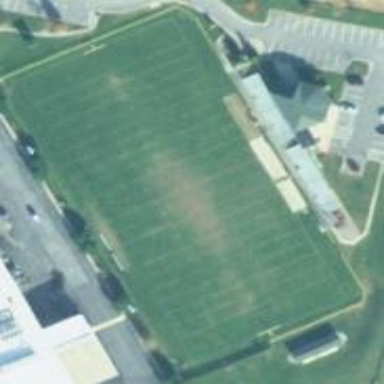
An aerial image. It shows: American football pitch.